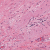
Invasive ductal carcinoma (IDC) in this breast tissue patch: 1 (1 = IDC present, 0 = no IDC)